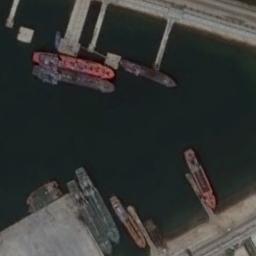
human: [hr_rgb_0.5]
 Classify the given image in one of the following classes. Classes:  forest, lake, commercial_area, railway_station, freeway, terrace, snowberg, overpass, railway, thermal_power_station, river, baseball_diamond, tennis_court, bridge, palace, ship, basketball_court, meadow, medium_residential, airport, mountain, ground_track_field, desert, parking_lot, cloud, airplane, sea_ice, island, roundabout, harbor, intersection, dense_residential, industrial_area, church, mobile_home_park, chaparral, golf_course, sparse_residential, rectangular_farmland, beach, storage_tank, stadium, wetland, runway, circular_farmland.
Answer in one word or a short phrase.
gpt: ship